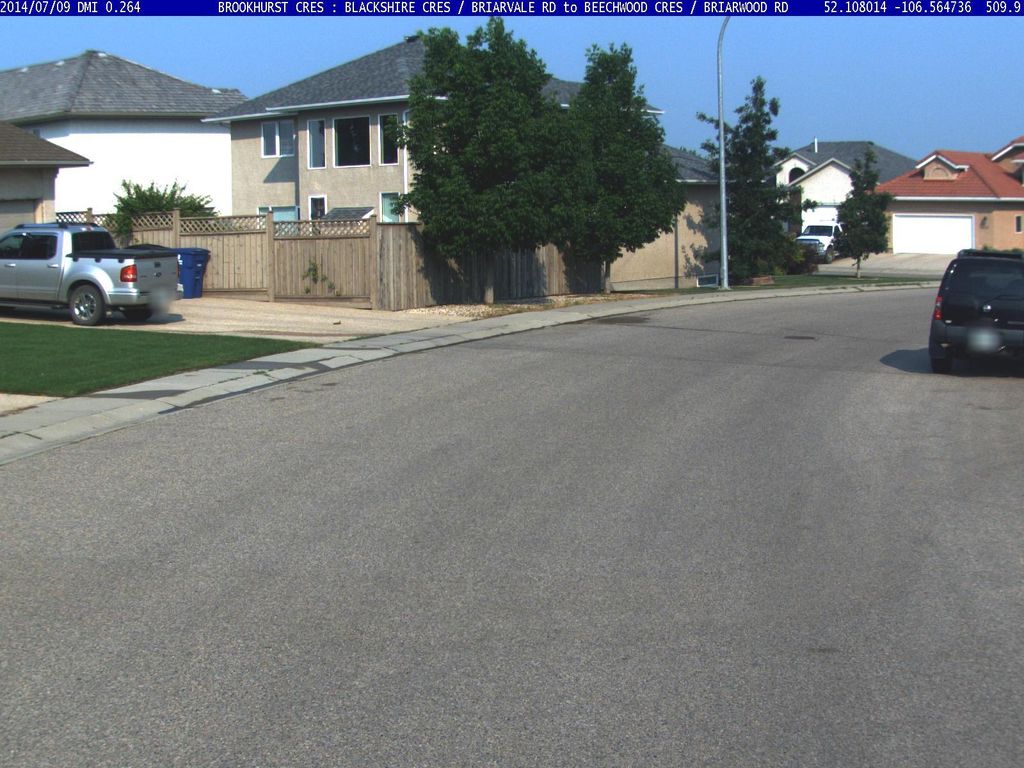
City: saskatoon